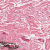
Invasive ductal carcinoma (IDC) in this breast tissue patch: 0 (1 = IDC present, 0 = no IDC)